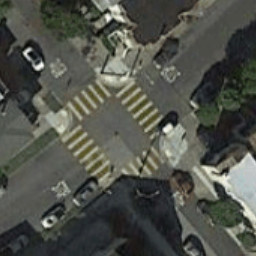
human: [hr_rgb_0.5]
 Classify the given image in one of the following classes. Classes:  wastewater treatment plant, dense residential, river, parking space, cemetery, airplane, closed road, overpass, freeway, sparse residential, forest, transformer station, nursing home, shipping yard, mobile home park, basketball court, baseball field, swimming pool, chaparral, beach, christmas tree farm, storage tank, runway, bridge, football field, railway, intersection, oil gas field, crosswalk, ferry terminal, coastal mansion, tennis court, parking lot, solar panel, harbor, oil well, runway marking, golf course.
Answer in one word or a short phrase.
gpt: crosswalk